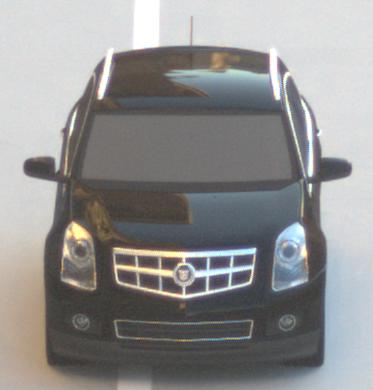
Make: Cadillac
Model: SRX 3.0 V6
Detailed model: SRX (II)
Model produced from: 2010/12
Model produced until: 2012/01
Doors: 5
Color: black
Road condition: dry road
Daytime: sunrise or sunset
Contrast: medium contrast